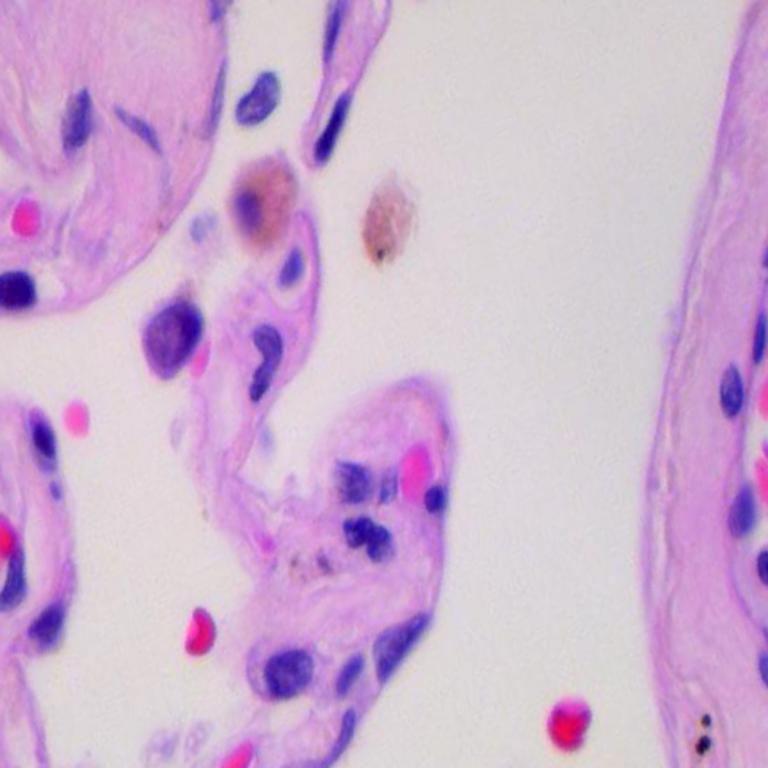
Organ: lung
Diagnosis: benign